Question: # Background
I, like scores of programmers before me, am working on an application that deals with money. I'm relatively new to Cocoa programming, but after reading through the manuals I decided that I would try to use Core Data because it provides a number of features that I want and save me from re-inventing the wheel. Anyway, my question doesn't have anything to do with whether or not I should use Core Data: it has to do with the behavior of Core Data and XCode themselves.
I filed a bug report with Apple and was informed that it is a duplicate of problem ID <PHONE>. They are aware of the issue, but I have no idea when or if they are going to fix it.
# The Problem
For some reason that I cannot understand, (I'm using Decimal properties for <URL>
Assume that I have a Core Data entity with a Decimal attribute named 'value' (this is merely for illustration; I've used other attribute names, as well). I want it to have a value greater than 0, but because XCode will only allow me to specify a minimum value (inclusive), I set equal to '0.01'. Much to my surprise, this results in a validation predicate of 'SELF >= 0'! I get the same result when I change the minimum value: all fractional values are truncated (the minimum value is floored). The maximum value has the same behavior.
By way of illustration, the 'value' property in the following screenshot will result in validation predicates of 'SELF >= 0' and 'SELF <= 1'.

Strangely enough, though, , the validation predicates will change to 'SELF >= 0.5' and 'SELF <= 1.2', as expected. Stranger still, if I create my own data model following the <URL>, the validation predicates are set correctly .
# Original Workaround
Since I can't find any way to fix this problem in XCode's managed object model editor, I have added the following code--indicated by the 'begin workaround' and 'end workaround' comments--to my application delegate's 'managedObjectModel' method (this is the same application delegate that XCode provides by default when you create a new project that uses Core Data). Note that I am adding a constraint to keep the 'Transaction' entity's 'amount' property greater than 0.
'''
- (NSManagedObjectModel *)managedObjectModel {
if (managedObjectModel) return managedObjectModel;
managedObjectModel = [[NSManagedObjectModel mergedModelFromBundles:nil] retain];
// begin workaround
NSEntityDescription *transactionEntity = [[managedObjectModel entitiesByName] objectForKey:@"Transaction"];
NSAttributeDescription *amountAttribute = [[transactionEntity attributesByName] objectForKey:@"amount"];
[amountAttribute setValidationPredicates:[NSArray arrayWithObject:[NSPredicate predicateWithFormat:@"SELF > 0"]]
withValidationWarnings:[NSArray arrayWithObject:@"amount is not greater than 0"]];
// end workaround
return managedObjectModel;
}
'''
# Questions
1. Is this really a bug in how XCode generates validation predicates for decimal properties in managed object models for Core Data?
2. If so, is there a better way to work around it than the ones I have described here?
# Repro Code
You should be able to reproduce this issue with the following sample code for a 'DebugController' class, which prints out the constraints on every property in a managed object model to a label. This code makes the following assumptions.
- 'DecimalTest_AppDelegate'- 'managedObjectContext'-
Take the following steps to use this code.
1. Instantiate the DebugController in Interface Builder.
2. Connect the controller's appDelegate outlet to your application delegate.
3. Add a wrapping label (NSTextField) to your user interface and connect the controller's debugLabel outlet to it.
4. Add a button to your user interface and connect its selector to the controller's updateLabel action.
5. Launch your application and press the button connected to the updateLabel action. This prints your managed object model's constraints to debugLabel and should illustrate the behavior that I've described here.
'''
#import <Cocoa/Cocoa.h>
// TODO: Replace 'DecimalTest_AppDelegate' with the name of your application delegate
#import "DecimalTest_AppDelegate.h"
@interface DebugController : NSObject {
NSManagedObjectContext *context;
// TODO: Replace 'DecimalTest_AppDelegate' with the name of your application delegate
IBOutlet DecimalTest_AppDelegate *appDelegate;
IBOutlet NSTextField *debugLabel;
}
@property (nonatomic, retain, readonly) NSManagedObjectContext *managedObjectContext;
- (IBAction)updateLabel:sender;
@end
'''
'''
#import "DebugController.h"
@implementation DebugController
- (NSManagedObjectContext *)managedObjectContext
{
if (context == nil)
{
context = [[NSManagedObjectContext alloc] init];
[context setPersistentStoreCoordinator:[[appDelegate managedObjectContext] persistentStoreCoordinator]];
}
return context;
}
- (IBAction)updateLabel:sender
{
NSString *debugString = @"";
// TODO: Replace 'Wallet' with the name of your managed object model
NSEntityDescription *entity = [NSEntityDescription entityForName:@"Wallet" inManagedObjectContext:[self managedObjectContext]];
NSArray *properties = [entity properties];
for (NSAttributeDescription *attribute in properties)
{
debugString = [debugString stringByAppendingFormat:@"
%@:
", [attribute name]];
NSArray *validationPredicates = [attribute validationPredicates];
for (NSPredicate *predicate in validationPredicates)
{
debugString = [debugString stringByAppendingFormat:@"%@
", [predicate predicateFormat]];
}
}
// NSPredicate *validationPredicate = [validationPredicates objectAtIndex:1];
[debugLabel setStringValue:debugString];
}
@end
'''
Thanks everyone.
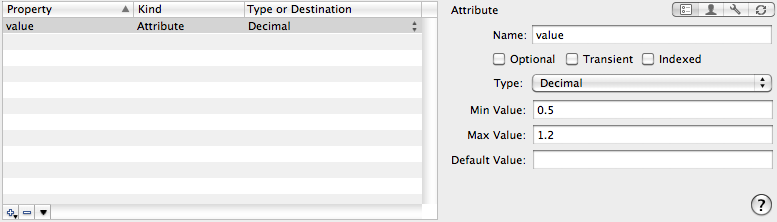
Answer: I did another test, and I suspect that it has to do with the 'compare:' method of 'NSNumber' and 'NSDecimalNumber'.
'''
NSDecimalNumber * dn = [NSDecimalNumber decimalNumberWithString:@"1.2"];
if ([dn compare:[NSNumber numberWithFloat:1.2]]==NSOrderedSame) {
NSLog(@"1.2==1.2");
}else{
NSLog(@"1.2!=1.2");
}
if ([[NSNumber numberWithFloat:1.2] compare:dn]==NSOrderedSame) {
NSLog(@"1.2==1.2");
}else{
NSLog(@"1.2!=1.2");
}
'''
Output is:
'''
2011-06-08 14:39:27.835 decimalTest[3335:903] 1.2==1.2
2011-06-08 14:39:27.836 decimalTest[3335:903] 1.2!=1.2
'''
The following workaround was originally a comment that I added to the question and was eventually adapted into the question body.
Using '-(BOOL)validate<key>:(id *)ioValue error:(NSError **)outError' you can implement behavior that is close to the default behavior (as <URL>.
For example (taken from the question body, written by OP Chris):
'''
-(BOOL)validateAmount:(id *)ioValue error:(NSError **)outError {
// Assuming that this is a required property...
if (*ioValue == nil)
{
return NO;
}
if ([*ioValue floatValue] <= 0.0)
{
if (outError != NULL)
{
NSString *errorString = NSLocalizedStringFromTable(
@"Amount must greater than zero", @"Transaction",
@"validation: zero amount error");
NSDictionary *userInfoDict = [NSDictionary dictionaryWithObject:errorString
forKey:NSLocalizedDescriptionKey];
// Assume that we've already defined TRANSACTION_ERROR_DOMAIN and TRANSACTION_INVALID_AMOUNT_CODE
NSError *error = [[[NSError alloc] initWithDomain:TRANSACTION_ERROR_DOMAIN
code:TRANSACTION_INVALID_AMOUNT_CODE
userInfo:userInfoDict] autorelease];
*outError = error;
}
return NO;
}
return YES;
}
'''